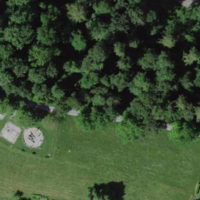
EUNIS habitat code: 53
Species observed at this site:
Prunus padus
Acer campestre